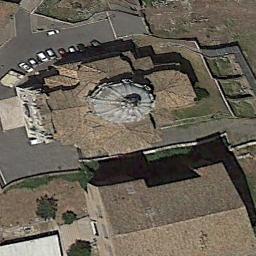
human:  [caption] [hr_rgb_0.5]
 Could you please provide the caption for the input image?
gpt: This is a church and there is a road outside .

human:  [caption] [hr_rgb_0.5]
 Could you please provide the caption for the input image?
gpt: The church with an octagon tower and the rest of the church has a cross-shaped roof .

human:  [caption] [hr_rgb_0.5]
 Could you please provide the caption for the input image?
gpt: A cathedral with a brown roof  The main house in the middle of the church has a white round roof  There are many trees and parked vehicles around the church .

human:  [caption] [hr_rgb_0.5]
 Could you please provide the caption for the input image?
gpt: There is a church on the open place next to some cars .

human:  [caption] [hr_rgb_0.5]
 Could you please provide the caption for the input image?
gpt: Many cars are near the church .